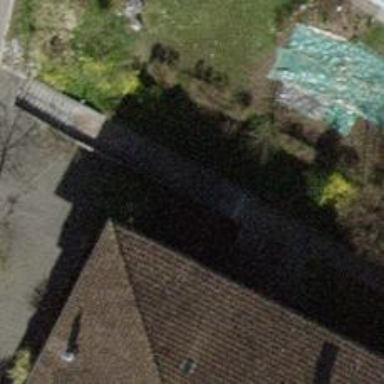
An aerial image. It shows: Set of concrete steps.